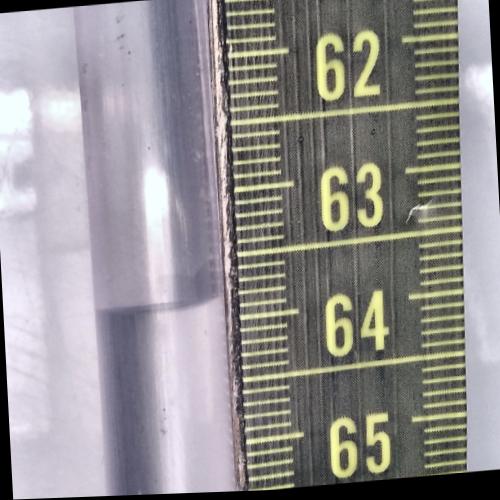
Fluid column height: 63.8 cm